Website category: university
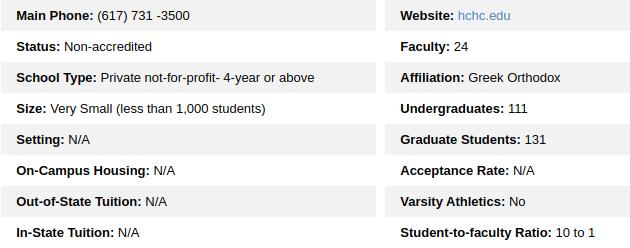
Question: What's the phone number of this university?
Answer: (617) 731 -3500

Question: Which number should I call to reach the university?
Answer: (617) 731 -3500

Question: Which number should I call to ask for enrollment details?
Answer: (617) 731 -3500

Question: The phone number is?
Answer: (617) 731 -3500

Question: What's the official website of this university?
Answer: hchc.edu

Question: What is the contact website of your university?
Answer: hchc.edu

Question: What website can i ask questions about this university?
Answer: hchc.edu

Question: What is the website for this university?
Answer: hchc.edu

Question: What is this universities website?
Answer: hchc.edu

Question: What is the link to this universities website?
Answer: hchc.edu

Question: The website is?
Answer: hchc.edu

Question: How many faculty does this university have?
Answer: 24

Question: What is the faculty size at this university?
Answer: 24

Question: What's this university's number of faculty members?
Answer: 24

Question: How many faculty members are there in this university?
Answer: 24

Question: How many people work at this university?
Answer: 24

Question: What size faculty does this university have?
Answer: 24

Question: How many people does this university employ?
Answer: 24

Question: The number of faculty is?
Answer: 24

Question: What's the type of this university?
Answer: Private not-for-profit- 4-year or above

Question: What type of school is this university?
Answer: Private not-for-profit- 4-year or above

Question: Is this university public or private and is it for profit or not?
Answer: Private not-for-profit- 4-year or above

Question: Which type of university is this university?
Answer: Private not-for-profit- 4-year or above

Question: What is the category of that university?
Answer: Private not-for-profit- 4-year or above

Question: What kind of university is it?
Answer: Private not-for-profit- 4-year or above

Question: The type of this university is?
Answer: Private not-for-profit- 4-year or above

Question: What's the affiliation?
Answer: Greek Orthodox

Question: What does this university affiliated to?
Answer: Greek Orthodox

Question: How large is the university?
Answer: Very Small (less than 1,000 students)

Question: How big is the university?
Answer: Very Small (less than 1,000 students)

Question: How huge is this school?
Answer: Very Small (less than 1,000 students)

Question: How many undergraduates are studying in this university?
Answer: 111

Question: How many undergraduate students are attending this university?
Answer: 111

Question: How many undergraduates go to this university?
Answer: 111

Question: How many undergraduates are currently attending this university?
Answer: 111

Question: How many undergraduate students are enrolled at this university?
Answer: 111

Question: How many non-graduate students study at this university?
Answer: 111

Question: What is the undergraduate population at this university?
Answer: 111

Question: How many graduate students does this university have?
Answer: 131

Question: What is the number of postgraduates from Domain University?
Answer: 131

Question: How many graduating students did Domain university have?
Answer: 131

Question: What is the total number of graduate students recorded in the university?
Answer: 131

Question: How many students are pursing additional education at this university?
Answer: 131

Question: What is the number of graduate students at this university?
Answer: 131

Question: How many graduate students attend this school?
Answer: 131

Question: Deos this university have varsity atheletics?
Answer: No

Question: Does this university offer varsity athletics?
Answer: No

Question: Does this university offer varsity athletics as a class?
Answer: No

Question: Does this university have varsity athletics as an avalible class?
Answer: No

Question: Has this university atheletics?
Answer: No

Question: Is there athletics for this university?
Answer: No

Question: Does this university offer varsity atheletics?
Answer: No

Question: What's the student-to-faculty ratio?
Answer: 10 to 1

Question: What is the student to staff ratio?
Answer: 10 to 1

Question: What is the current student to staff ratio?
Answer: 10 to 1

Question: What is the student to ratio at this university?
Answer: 10 to 1

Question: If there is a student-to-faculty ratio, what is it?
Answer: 10 to 1

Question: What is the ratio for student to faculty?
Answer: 10 to 1

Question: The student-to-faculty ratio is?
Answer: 10 to 1